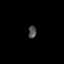
Tissue: prostate
Cell type: Epithelial cells
Senescence score: 0.7021
Nuclear area (px): 90
Mean DAPI intensity: 82.811